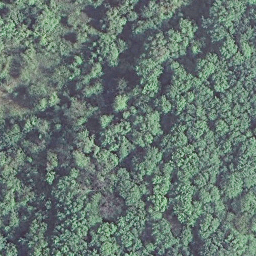
Label: forest